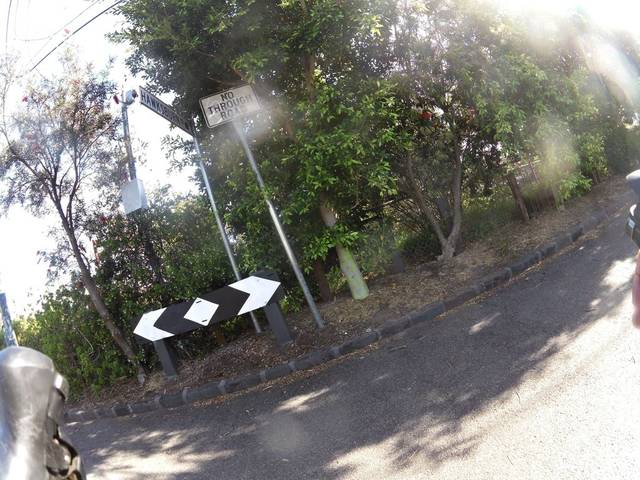
Region: Australia
Coordinates: -37.844, 145.001